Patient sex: M
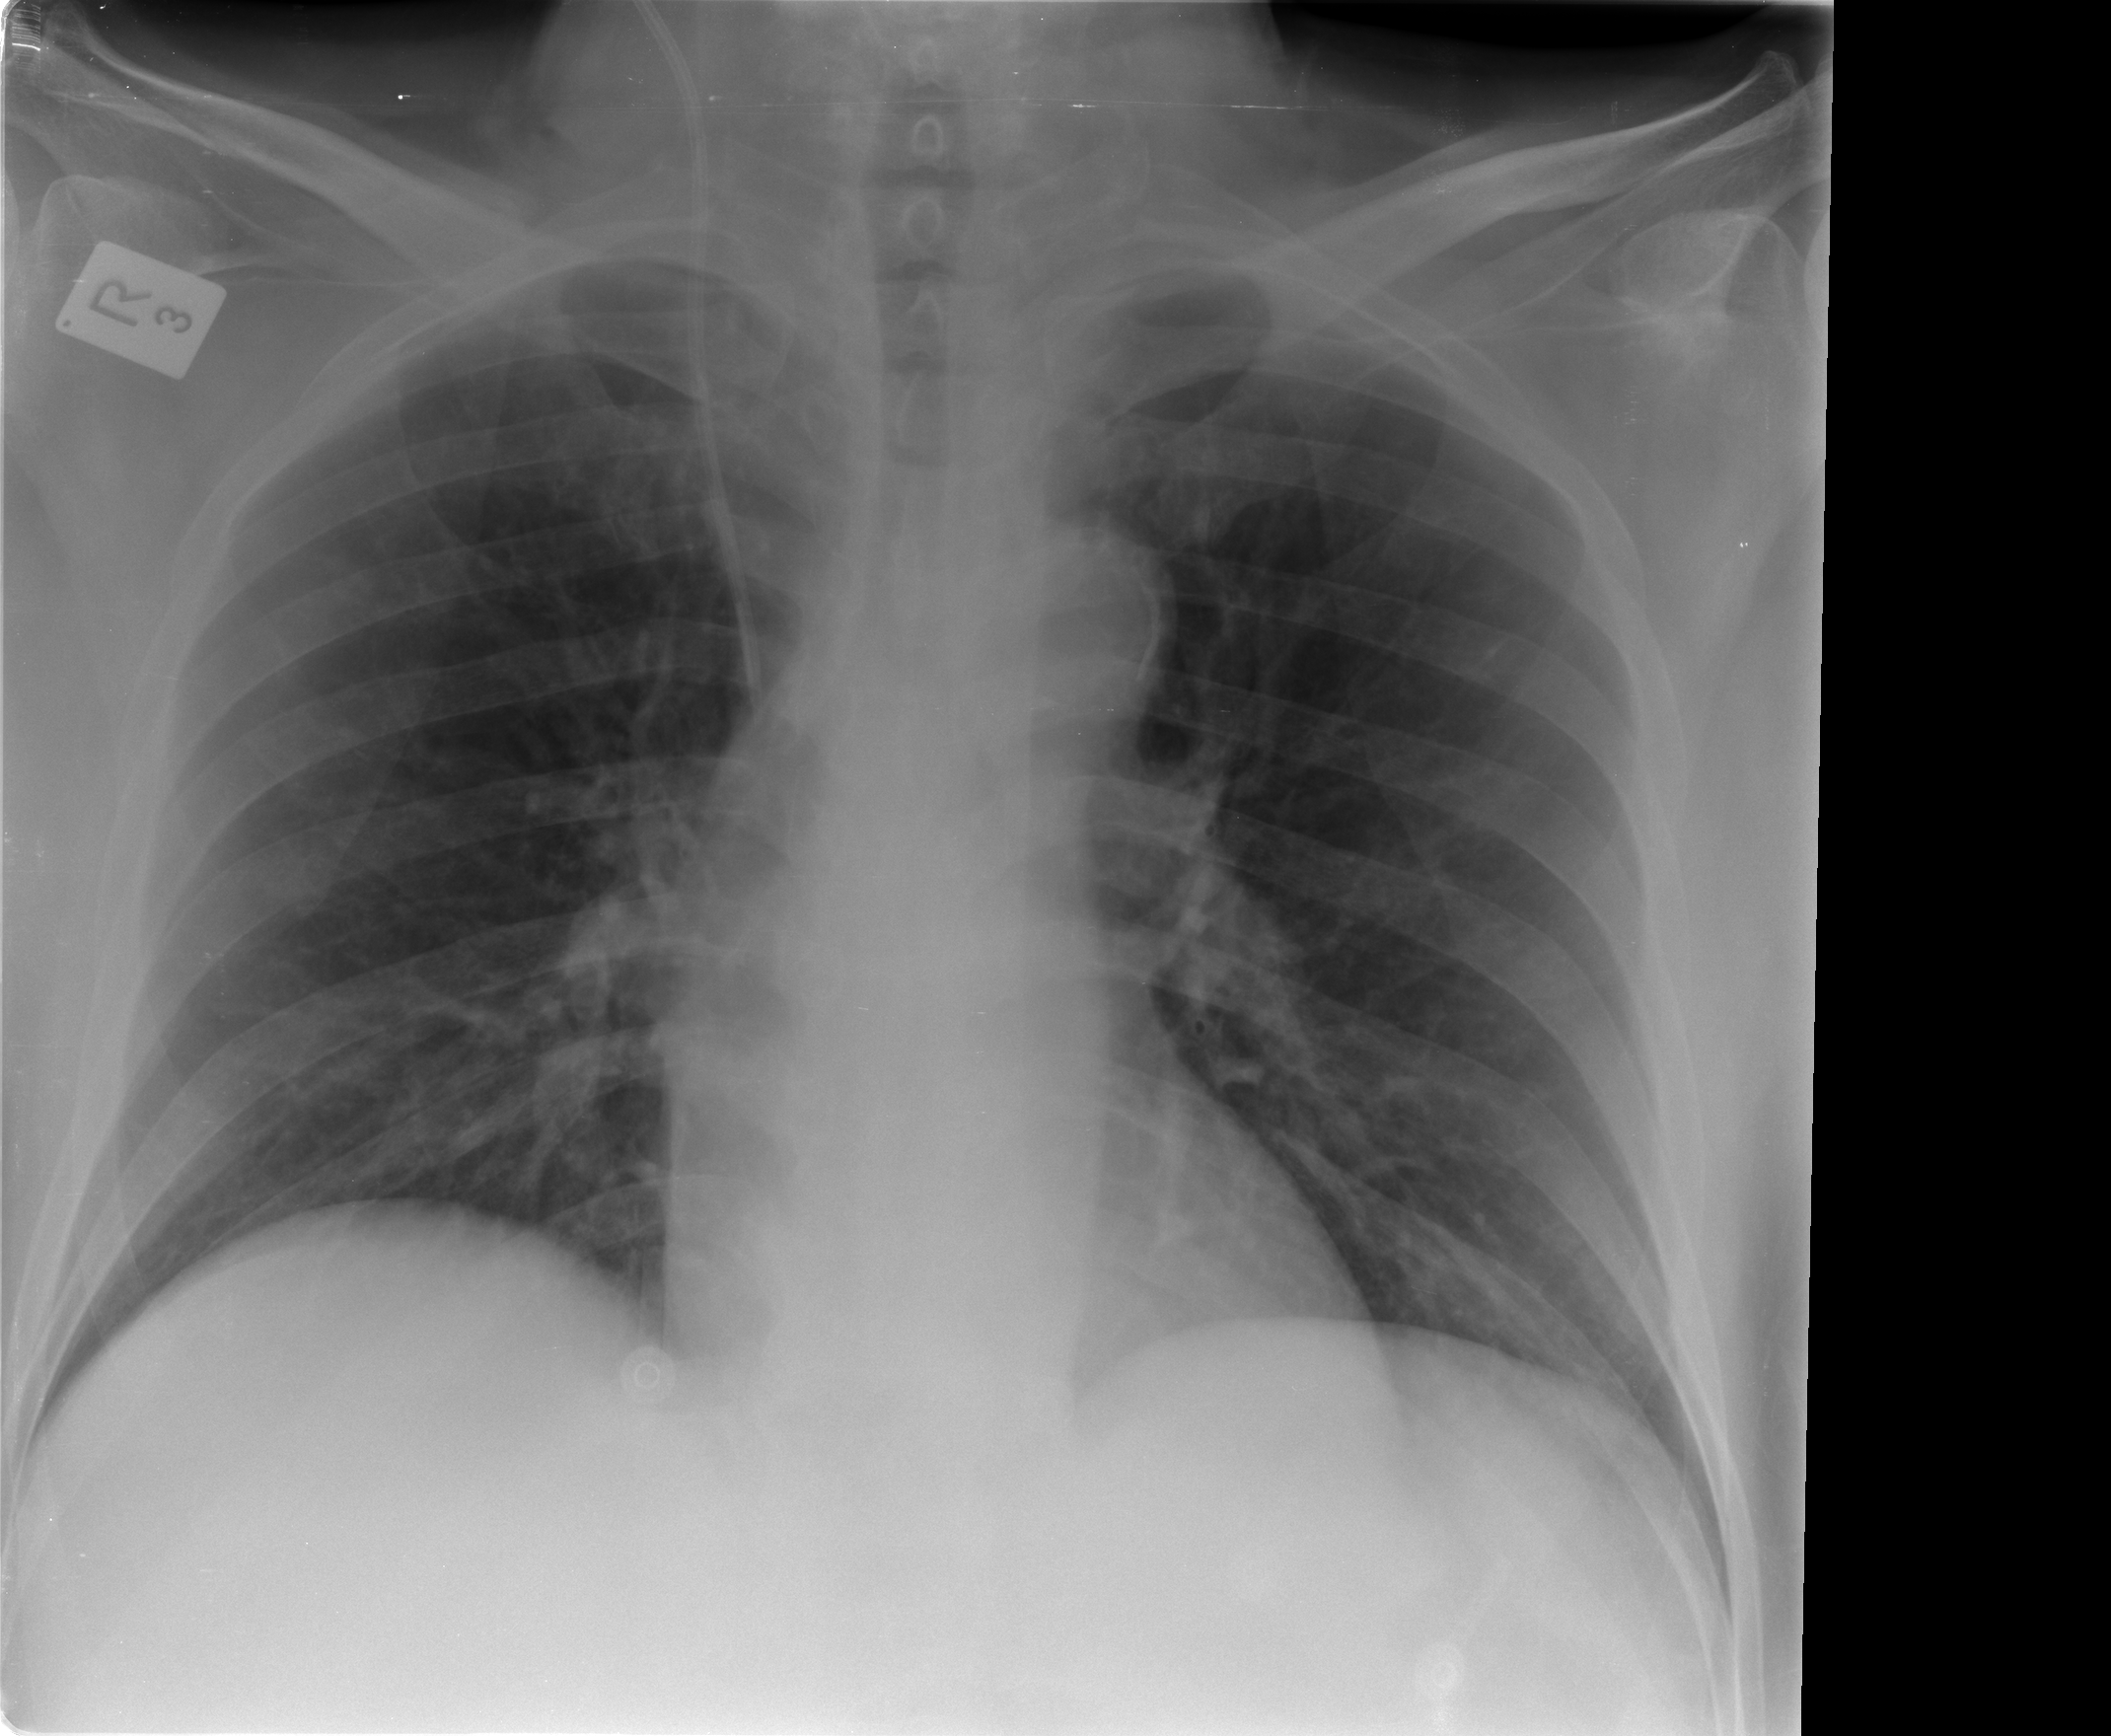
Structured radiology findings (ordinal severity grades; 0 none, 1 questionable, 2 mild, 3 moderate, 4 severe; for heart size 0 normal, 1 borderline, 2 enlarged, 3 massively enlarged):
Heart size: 0
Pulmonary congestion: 0
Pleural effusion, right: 0
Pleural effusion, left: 0
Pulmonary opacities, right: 0
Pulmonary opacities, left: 0
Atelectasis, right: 0
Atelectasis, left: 1